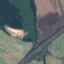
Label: Highway